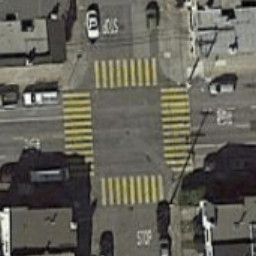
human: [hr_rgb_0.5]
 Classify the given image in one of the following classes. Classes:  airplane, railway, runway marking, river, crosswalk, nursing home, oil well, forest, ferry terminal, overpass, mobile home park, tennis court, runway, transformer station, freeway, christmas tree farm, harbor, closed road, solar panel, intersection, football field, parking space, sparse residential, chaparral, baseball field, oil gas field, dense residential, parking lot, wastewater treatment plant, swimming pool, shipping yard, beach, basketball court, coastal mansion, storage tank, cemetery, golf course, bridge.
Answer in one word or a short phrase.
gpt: crosswalk